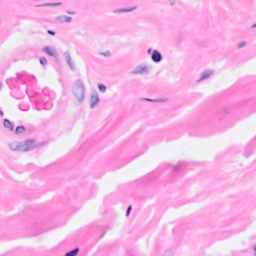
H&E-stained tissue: Breast